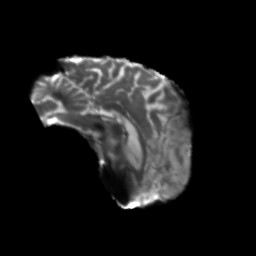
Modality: T2w
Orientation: sagittal
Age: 75
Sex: male
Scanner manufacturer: siemens
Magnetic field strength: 3 T
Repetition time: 5.25 s
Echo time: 0.08 s